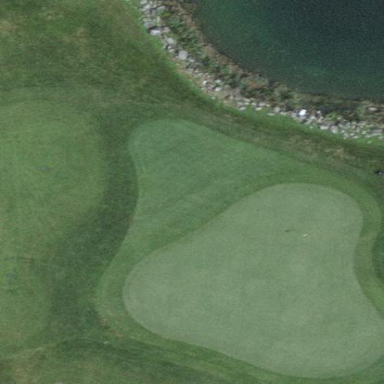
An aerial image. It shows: Area with grass used as rough in golf course.